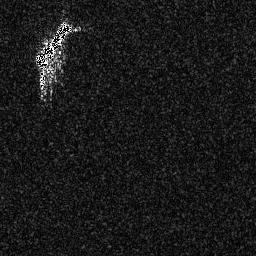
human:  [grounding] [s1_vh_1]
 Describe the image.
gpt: In the satellite image, there is  <ref>1 large ship </ref> <box>[[12, 7, 28, 26, 0]]</box> located at top left.